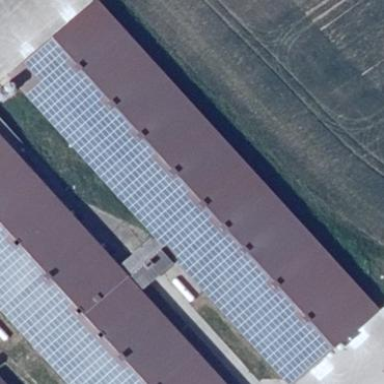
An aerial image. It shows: Farm auxiliary building with gabled roof.